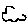
Label: cloud